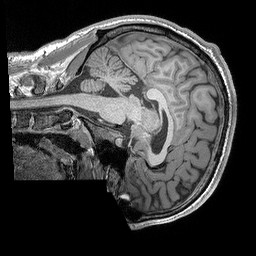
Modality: T1w
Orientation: sagittal
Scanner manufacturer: siemens
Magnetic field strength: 3 T
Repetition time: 2.3 s
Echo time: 0.00298 s